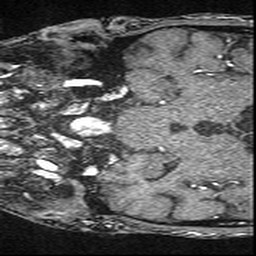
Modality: angio
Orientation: coronal
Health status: ill
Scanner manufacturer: siemens
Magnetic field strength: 1.5 T
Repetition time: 0.024 s
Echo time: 0.007 s